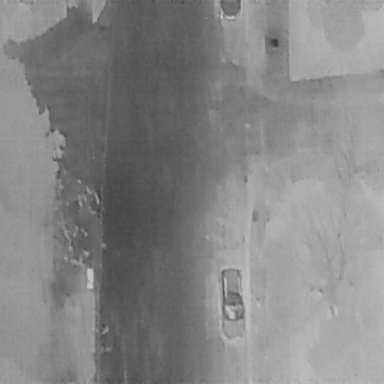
There are two Cars in the infrared image.